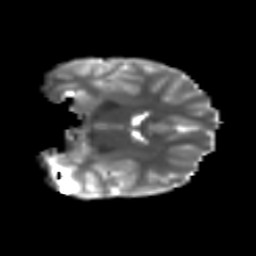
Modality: T2w
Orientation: coronal
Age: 14
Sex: male
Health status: ill
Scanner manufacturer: ge
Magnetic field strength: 3 T
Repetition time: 6.795 s
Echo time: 0.0797 s